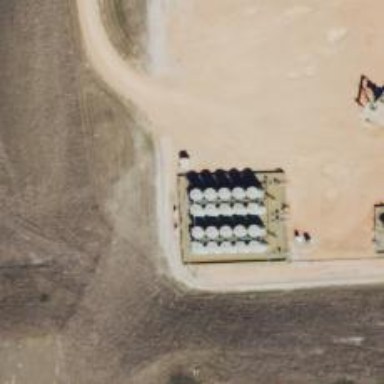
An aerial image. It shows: Storage tank that is man-made.